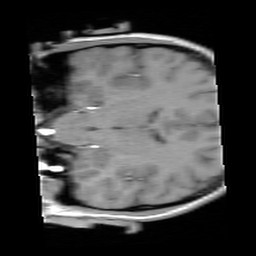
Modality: FLASH
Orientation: coronal
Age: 21
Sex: female
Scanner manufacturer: siemens
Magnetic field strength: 3 T
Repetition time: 0.245 s
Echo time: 0.0026 s